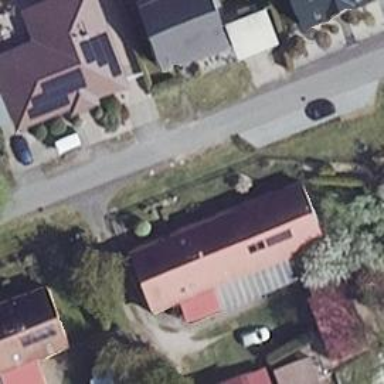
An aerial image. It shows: Simple house.